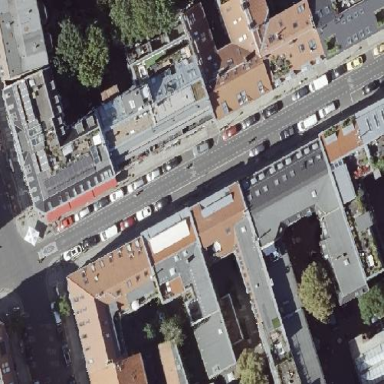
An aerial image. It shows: Asphalt parking lane with lane markings.